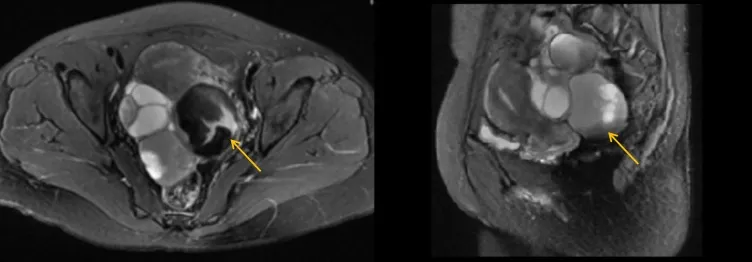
Magnetic resonance imaging (MRI) of the pelvic cavity (T2-weighted image). The MRI suggested potential malignancy due to multiple cystic-solid masses (the largest one 7.6*6.6cm, yellow arrow) originating from the adnexal region, accompanied by intra-cyst bleeding.
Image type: radiology (mri)